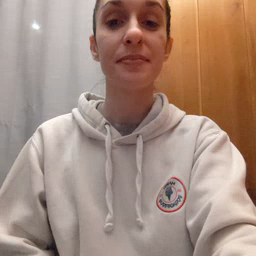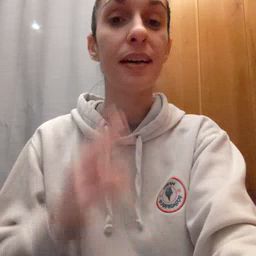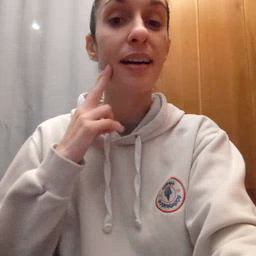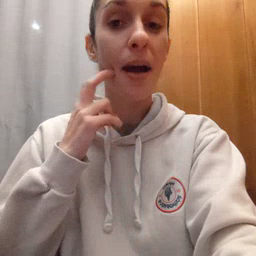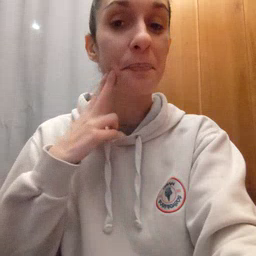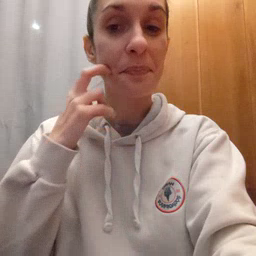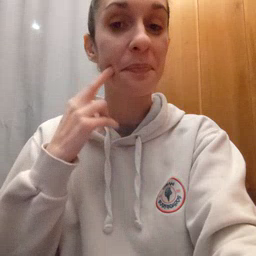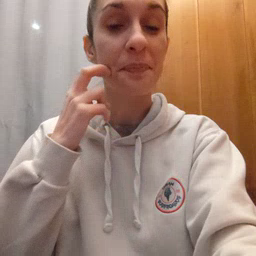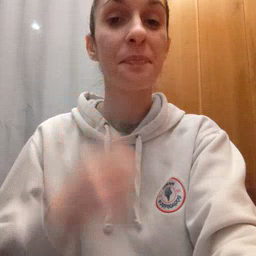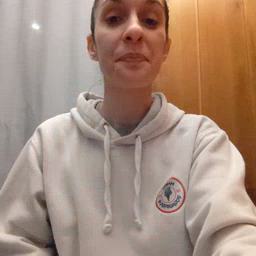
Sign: gum